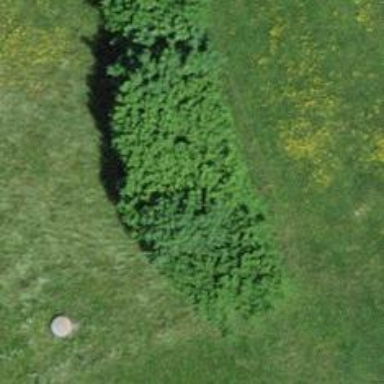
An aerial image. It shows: Hedge barrier.